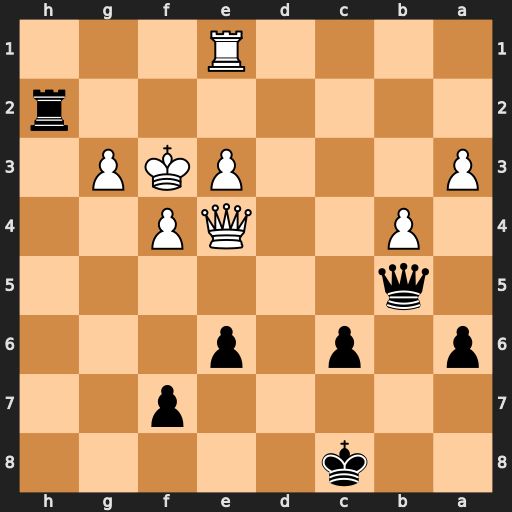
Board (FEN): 2k5/5p2/p1p1p3/1q6/1P2QP2/P3PKP1/7r/4R3
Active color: b
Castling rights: -
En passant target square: -
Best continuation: Qh5+ g4 Qh3#